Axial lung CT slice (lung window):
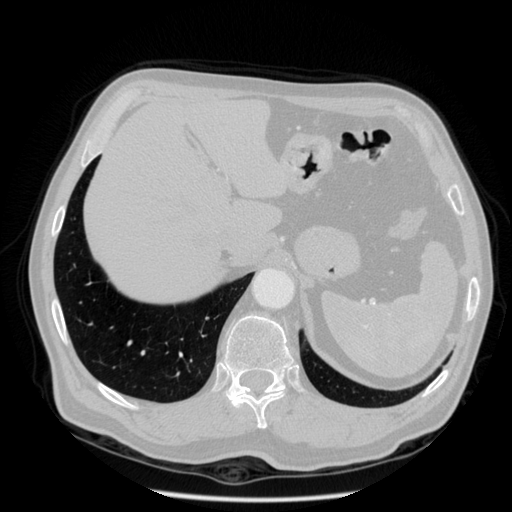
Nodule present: no